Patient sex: M
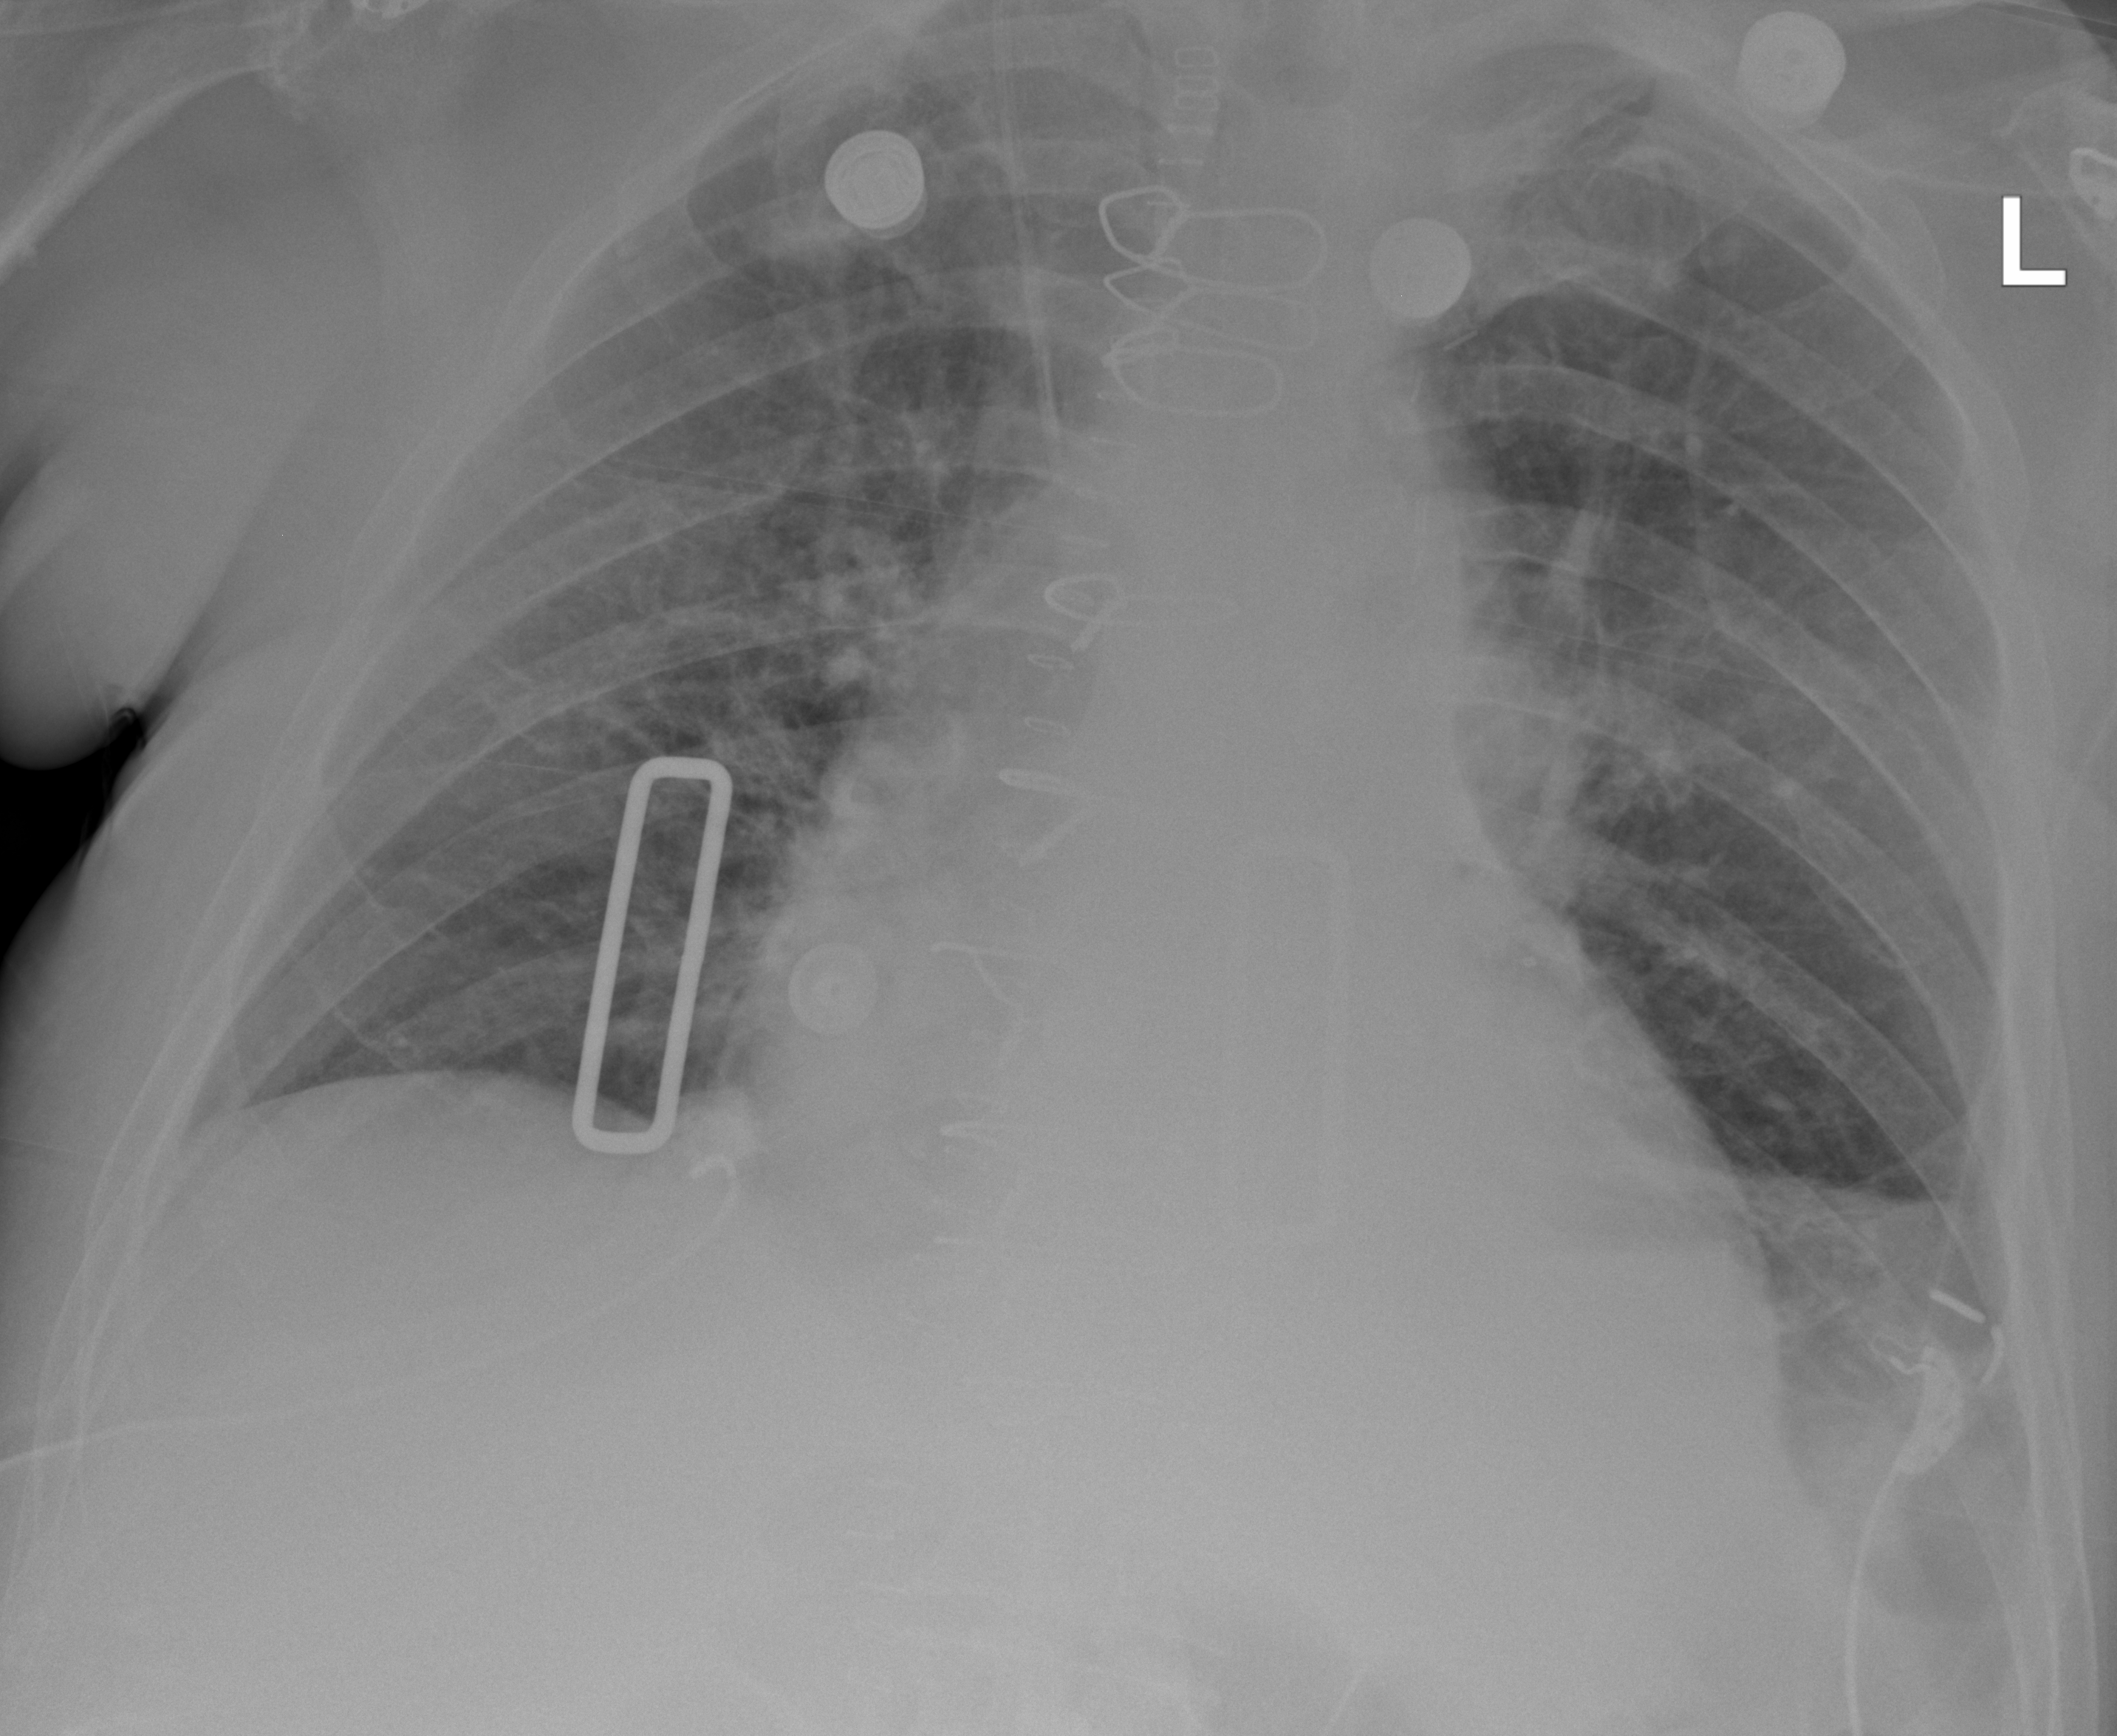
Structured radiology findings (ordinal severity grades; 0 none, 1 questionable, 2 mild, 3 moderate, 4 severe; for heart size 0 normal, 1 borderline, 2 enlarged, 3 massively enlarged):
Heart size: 2
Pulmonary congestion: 0
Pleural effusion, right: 0
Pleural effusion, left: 2
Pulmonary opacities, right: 0
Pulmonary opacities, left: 2
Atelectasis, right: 0
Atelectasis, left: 3